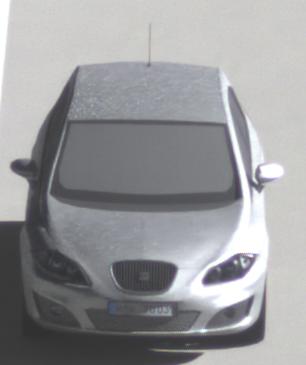
Make: SEAT
Model: Leon 1.4
Detailed model: Leon (1P)
Model produced from: 2009/04
Model produced until: 2010/08
Doors: 5
Color: white
Road condition: dry road
Daytime: morning or afternoon
Contrast: high contrast